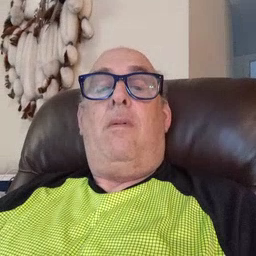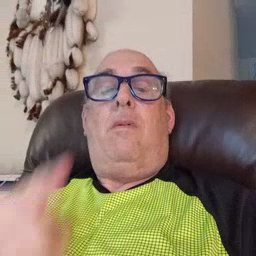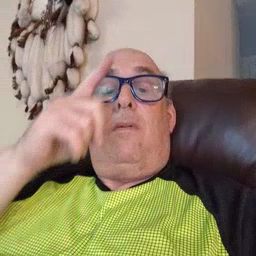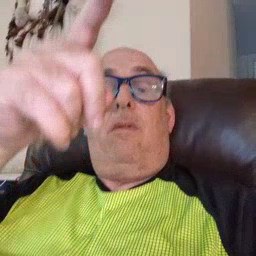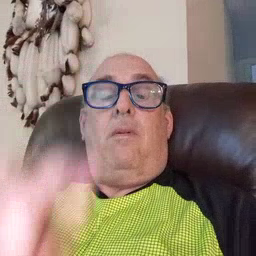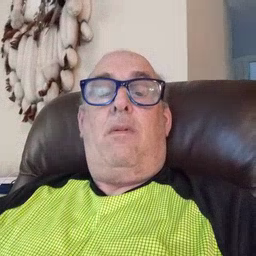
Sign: there